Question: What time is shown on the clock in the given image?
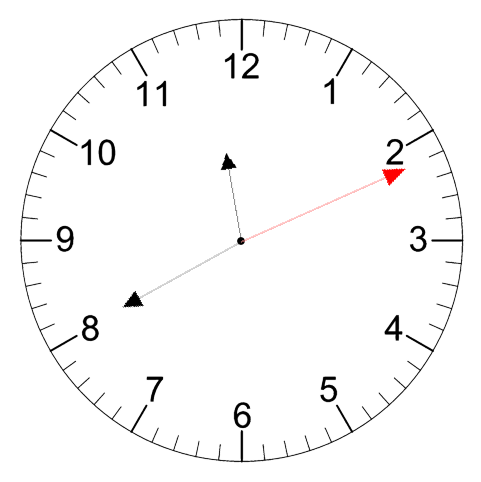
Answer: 11:40:11